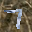
Label: 7